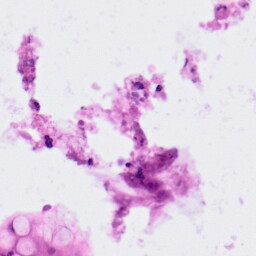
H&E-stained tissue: Colon